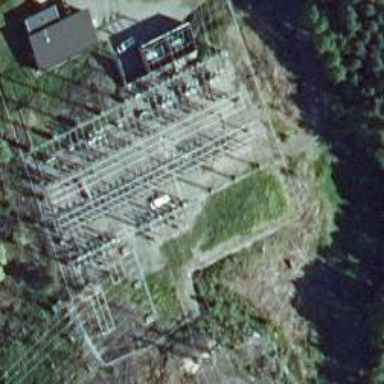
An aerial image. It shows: Power substation enclosed by fence.